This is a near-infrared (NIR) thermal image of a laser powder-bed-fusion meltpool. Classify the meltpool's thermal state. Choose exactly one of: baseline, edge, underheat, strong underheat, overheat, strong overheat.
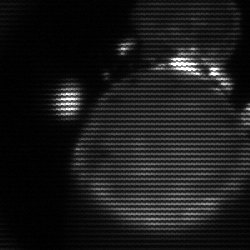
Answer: edge